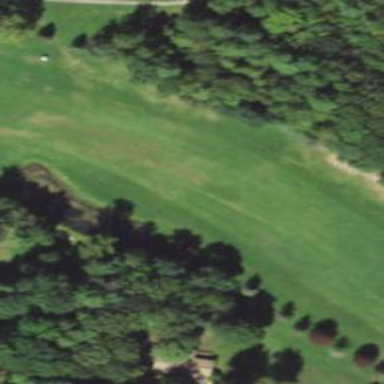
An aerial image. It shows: Grassy area designated as golf fairway.